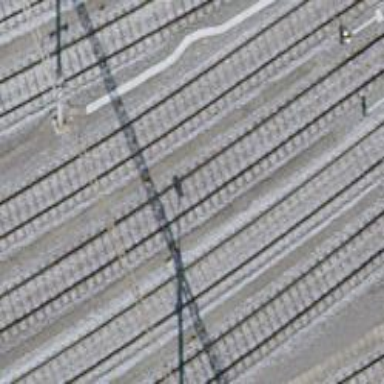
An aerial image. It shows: Rail yard with electrified contact lines for the railway.